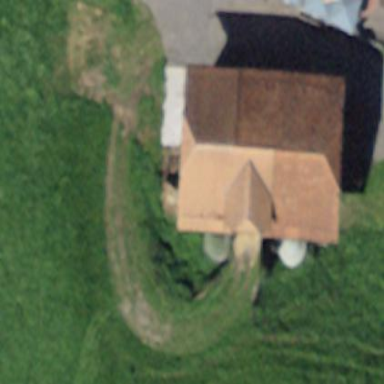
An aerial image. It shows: Barn.